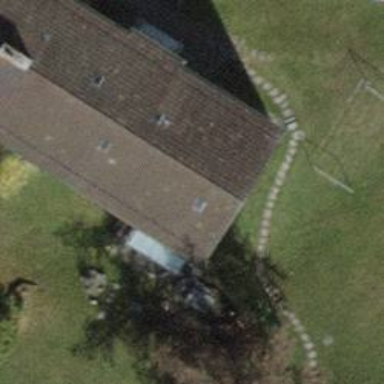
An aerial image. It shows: Building with pitched roof.